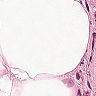
Metastatic tissue present: no